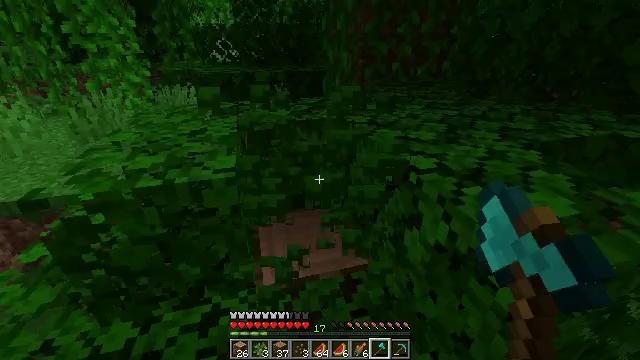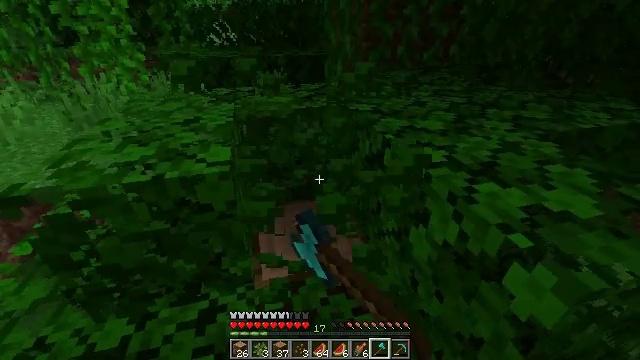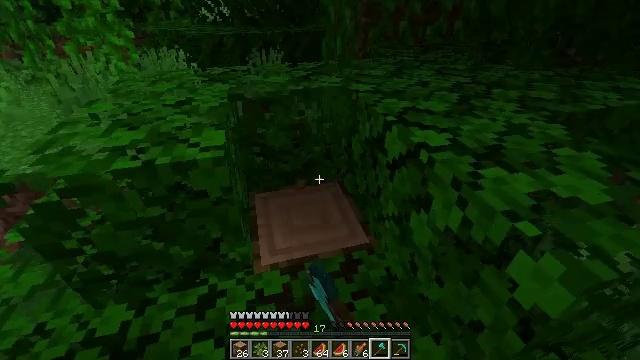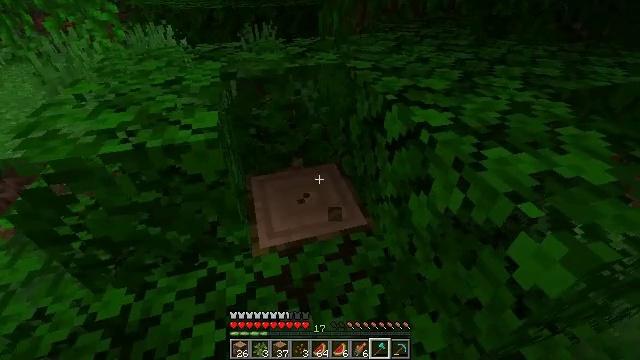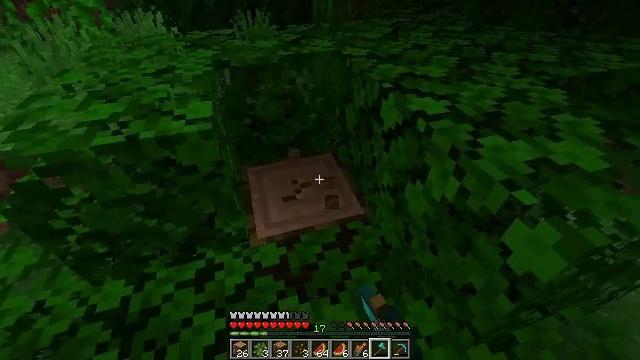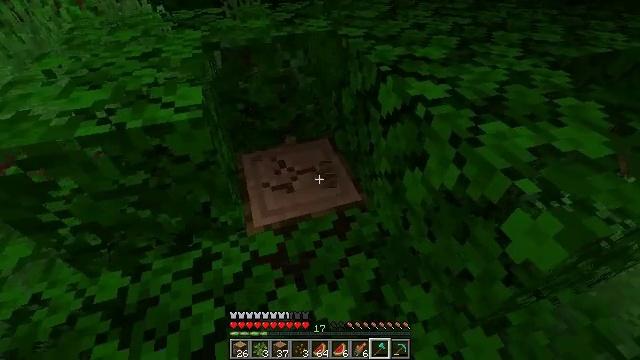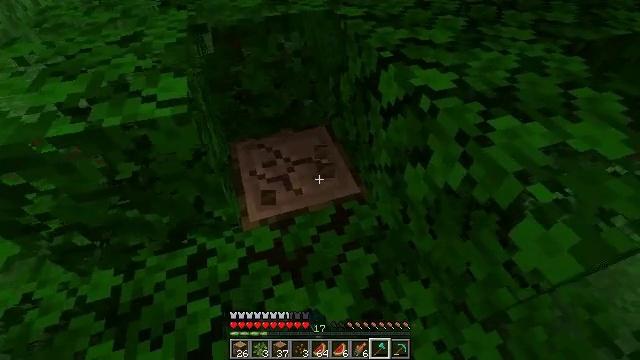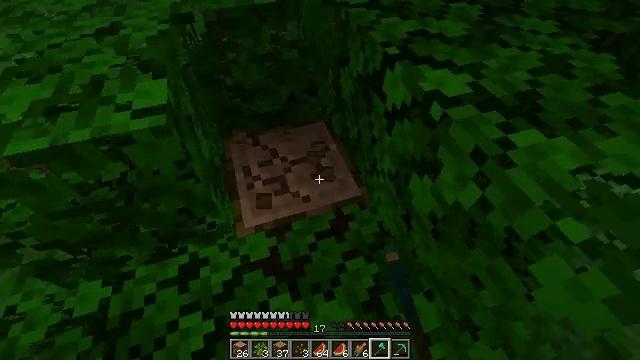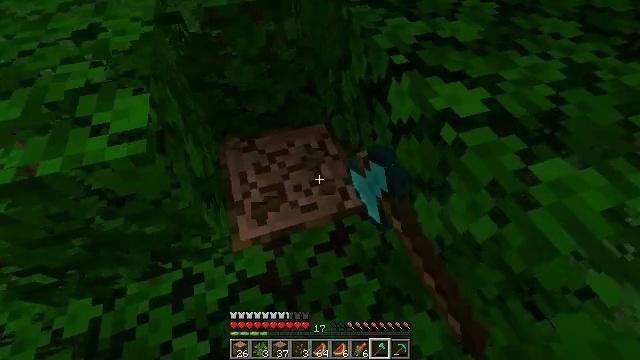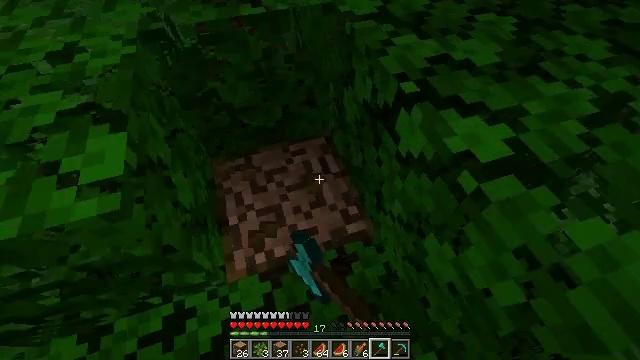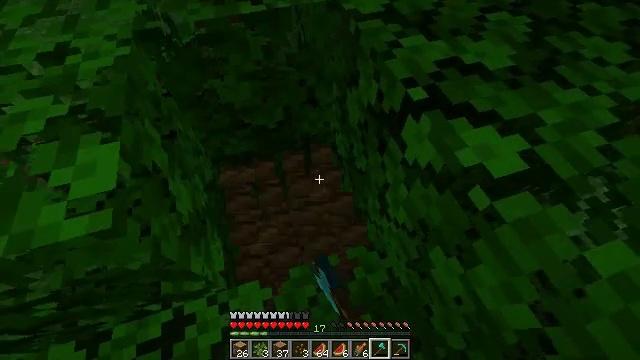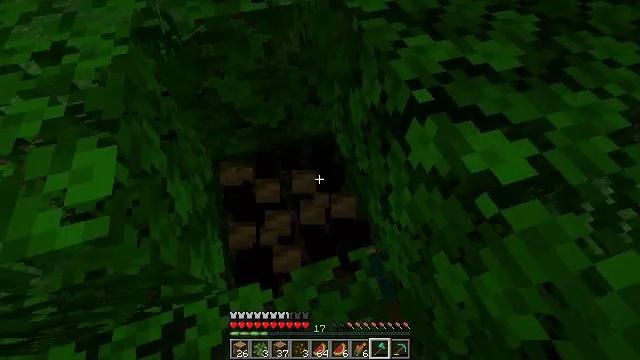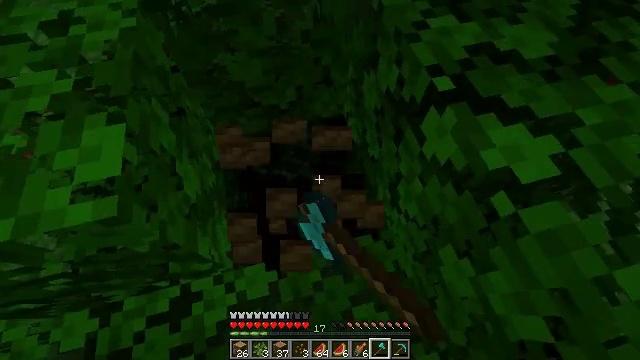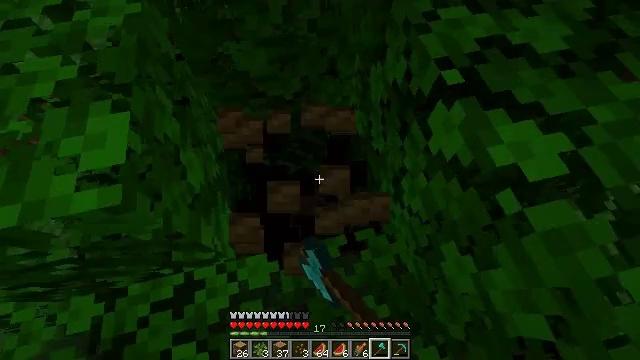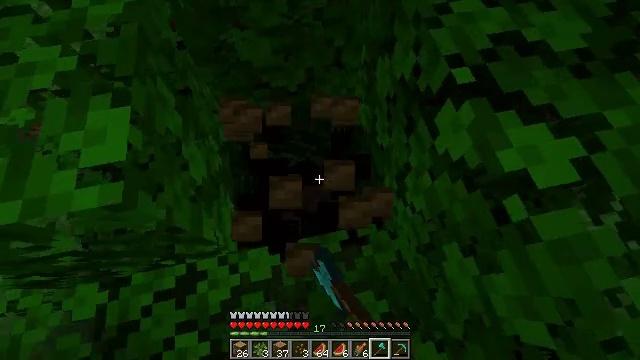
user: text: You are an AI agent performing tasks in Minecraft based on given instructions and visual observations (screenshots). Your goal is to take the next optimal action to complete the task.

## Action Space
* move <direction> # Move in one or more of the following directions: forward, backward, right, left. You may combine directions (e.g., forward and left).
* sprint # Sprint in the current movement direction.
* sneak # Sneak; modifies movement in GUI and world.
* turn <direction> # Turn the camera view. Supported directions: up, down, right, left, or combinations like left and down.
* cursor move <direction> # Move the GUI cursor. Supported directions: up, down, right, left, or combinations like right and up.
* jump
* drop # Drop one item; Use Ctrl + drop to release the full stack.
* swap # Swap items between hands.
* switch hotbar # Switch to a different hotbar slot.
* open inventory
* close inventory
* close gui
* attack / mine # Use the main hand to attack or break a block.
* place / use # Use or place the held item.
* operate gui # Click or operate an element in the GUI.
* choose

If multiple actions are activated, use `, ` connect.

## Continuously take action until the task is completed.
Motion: motion action
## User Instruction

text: Use an axe to chop the jungle log.
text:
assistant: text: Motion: turn down, attack / mine
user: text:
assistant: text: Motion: turn down, attack / mine
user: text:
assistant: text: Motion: turn down, attack / mine
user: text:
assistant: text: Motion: turn right and down, attack / mine
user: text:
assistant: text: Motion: move forward, turn right and down, attack / mine
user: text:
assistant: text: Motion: move forward, turn down, attack / mine
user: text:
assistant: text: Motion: move forward, turn down, attack / mine
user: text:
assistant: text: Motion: move forward, turn down, attack / mine
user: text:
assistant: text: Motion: attack / mine
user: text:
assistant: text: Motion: turn down, attack / mine
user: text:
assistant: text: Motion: attack / mine
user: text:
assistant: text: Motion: turn left and down, attack / mine
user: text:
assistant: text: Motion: turn left and down, attack / mine
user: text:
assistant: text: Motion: move forward, turn left and down, attack / mine
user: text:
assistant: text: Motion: attack / mine